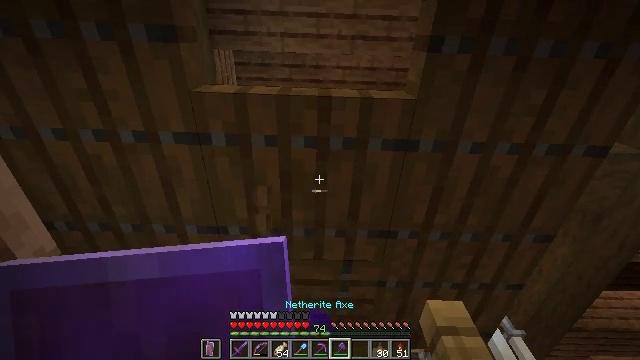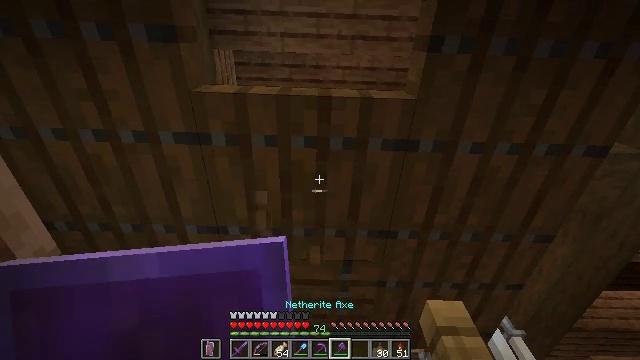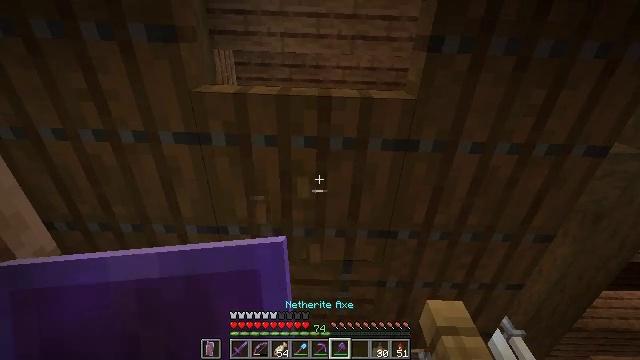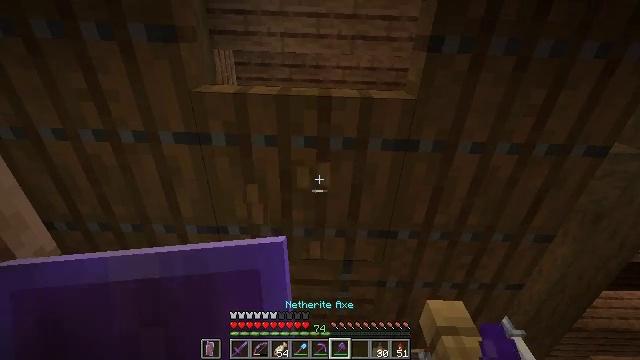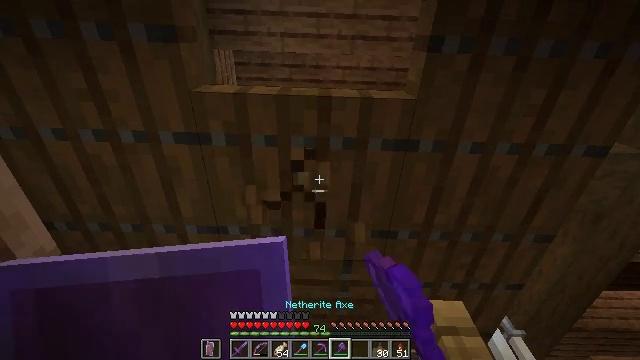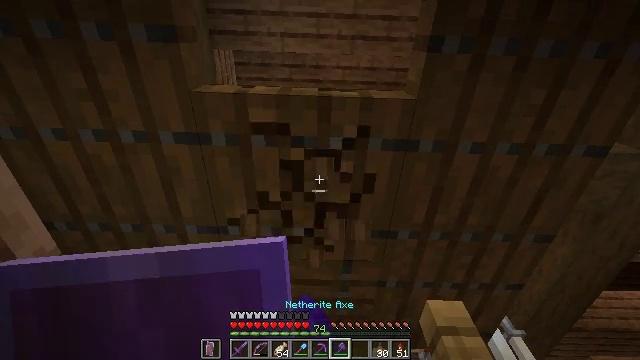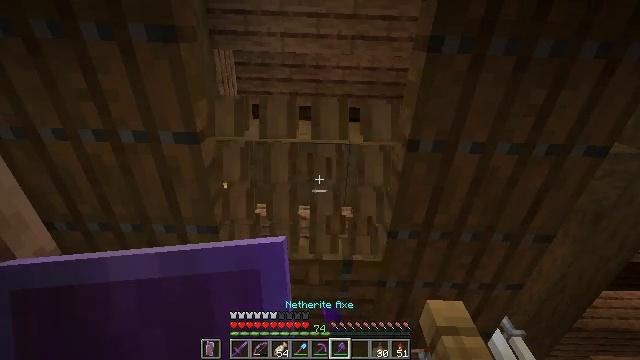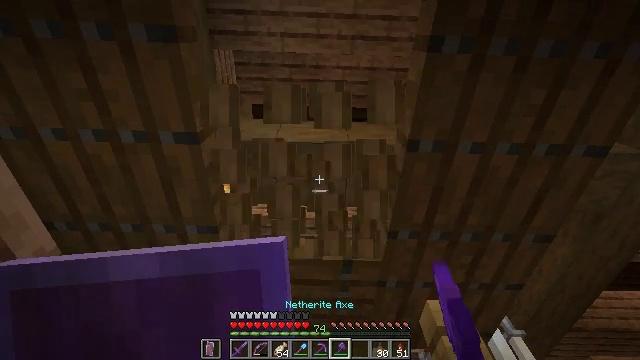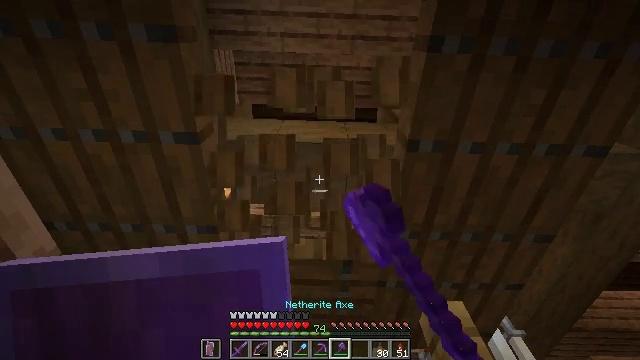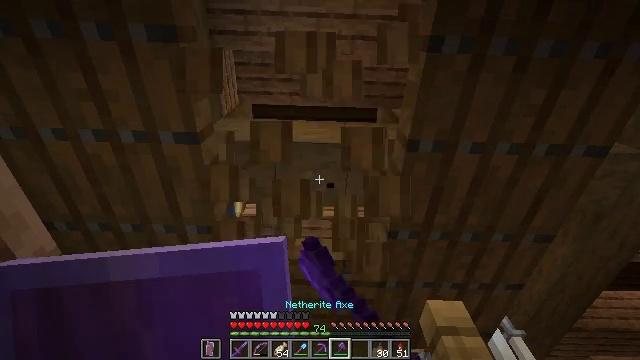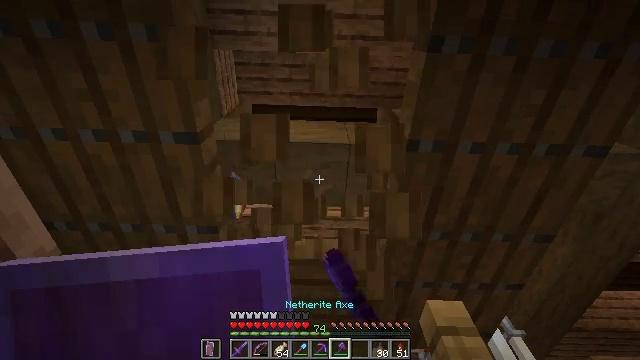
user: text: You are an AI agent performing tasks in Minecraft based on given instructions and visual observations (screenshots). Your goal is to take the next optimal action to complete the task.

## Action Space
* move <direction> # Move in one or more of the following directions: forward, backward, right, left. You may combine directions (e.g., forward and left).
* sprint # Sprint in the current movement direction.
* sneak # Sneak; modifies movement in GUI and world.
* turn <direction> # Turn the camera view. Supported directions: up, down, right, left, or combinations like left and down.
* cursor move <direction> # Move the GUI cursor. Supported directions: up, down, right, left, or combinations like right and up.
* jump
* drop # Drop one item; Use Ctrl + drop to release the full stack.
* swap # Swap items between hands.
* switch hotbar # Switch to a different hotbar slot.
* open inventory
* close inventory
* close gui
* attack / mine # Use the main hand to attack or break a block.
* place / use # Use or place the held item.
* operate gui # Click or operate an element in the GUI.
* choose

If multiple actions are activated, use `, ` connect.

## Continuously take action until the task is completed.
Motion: motion action
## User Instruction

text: Break the spruce trapdoor from a structure.
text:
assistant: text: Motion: sneak, attack / mine
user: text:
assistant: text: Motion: sneak, attack / mine
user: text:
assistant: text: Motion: sneak, attack / mine
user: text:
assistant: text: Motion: sneak, attack / mine
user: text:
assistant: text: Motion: sneak, attack / mine
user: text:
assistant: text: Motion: sneak, attack / mine
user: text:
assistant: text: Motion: sneak, attack / mine
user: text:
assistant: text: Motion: sneak, attack / mine
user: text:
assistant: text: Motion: sneak, attack / mine
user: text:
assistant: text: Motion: sneak, attack / mine
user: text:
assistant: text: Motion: sneak, attack / mine